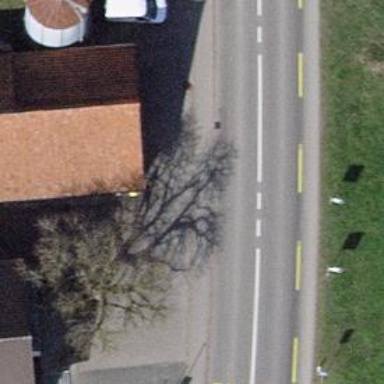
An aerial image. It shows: Post box.